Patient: sex F, age 63
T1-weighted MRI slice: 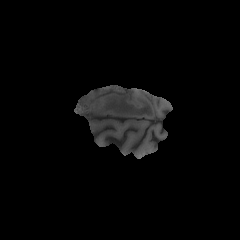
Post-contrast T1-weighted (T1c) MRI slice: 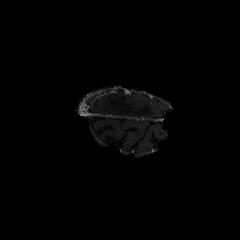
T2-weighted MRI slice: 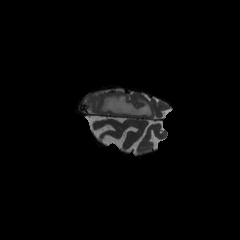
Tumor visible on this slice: yes
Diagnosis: Glioblastoma, IDH-wildtype
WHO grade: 4